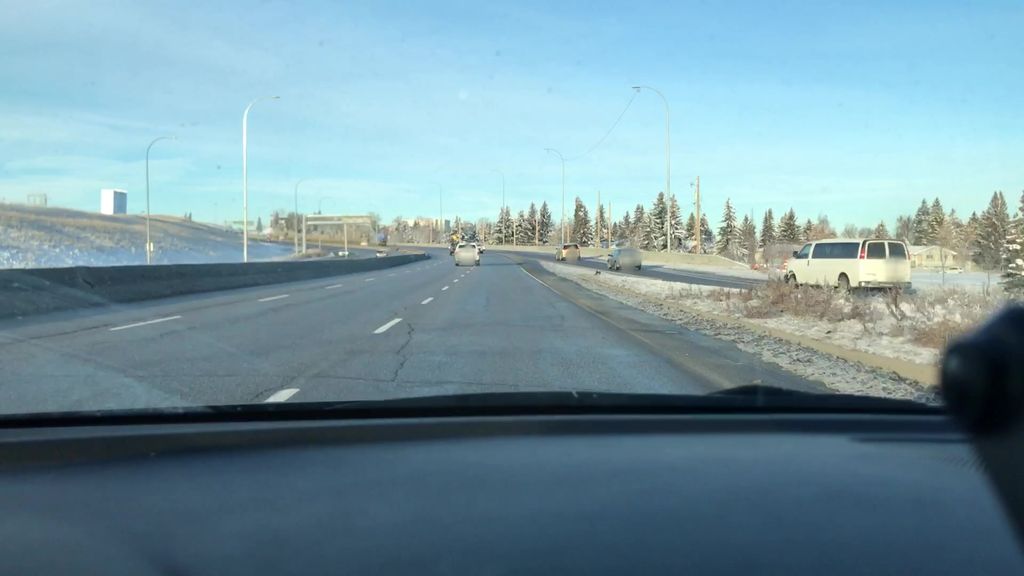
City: calgary